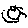
Label: sun